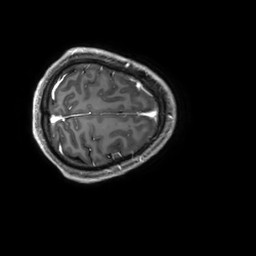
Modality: T1w
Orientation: axial
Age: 52
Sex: male
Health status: ill
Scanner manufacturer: philips
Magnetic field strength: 3 T
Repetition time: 0.008479 s
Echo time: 0.004102 s